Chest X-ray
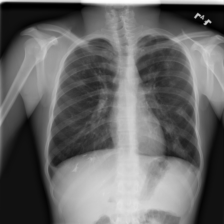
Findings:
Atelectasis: negative
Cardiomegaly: negative
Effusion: negative
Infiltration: negative
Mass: negative
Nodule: negative
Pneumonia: negative
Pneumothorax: negative
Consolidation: negative
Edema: negative
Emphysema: negative
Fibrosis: negative
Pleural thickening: negative
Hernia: negative